Question: Have the following table structure

I need the count of transcriptions by statuses where the records do not have a workflow folder. This does the trick:
'''
from p in Transcriptions
where p.WorkflowfolderID == null
group p by p.TranscriptionStatus.Description into grouped
select new
{
xp=grouped.Key,
xp1= grouped.Count(),
}
'''
Now I need to add the number of records where the Dueon date is in the past as in it is past the due by date.Something like
'''
EntityFunctions.DiffHours(p.DueOn,DateTime.Today)>0
'''
How do I include this in the resultset without firing 2 SQL queries? I am happy to get it as a third column with the same value in every row. Also is there anyway to get the percentage into the mix as in:
Status | Count | % |
------------------------------
Status1 | 20 | 20%
Status2 | 30 | 30%
Status3 | 30 | 30%
Overdue |20 | 20%
I have added Overdue as a row but perfectly happy to get it as a column with the same values.
Well this is the best I could come up with. Its not a single query but there is only one SQL trip. The result is:
Status | Count
----------------
Status1 | 20
Status2 | 30
Status3 | 30
Overdue |20
'''
var q1= from p in Transcriptions
where p.WorkflowfolderID == null
group p by p.TranscriptionStatus.Description into grouped
select new
{
status= (string)grouped.Key,
count= grouped.Count()
};
var q2 =(
from p in Transcriptions select new {status = "Overdue",
count = (from x in Transcriptions
where x.DueOn.Value < DateTime.Now.AddHours(-24)
group x by x.TranscriptionID into
grouped select 1).Count() }).Distinct();
q1.Union(q2)
'''
It is a Union clause with the % calculation to be done once the results are returned. The weird thing is that I couldn't figure out any clean way to represent the following SQL in a LINQ statement which has resulted in the rather messy LINQ in the var q2.
'''
SELECT COUNT(*) , 'test' FROM [Transcription]
'''
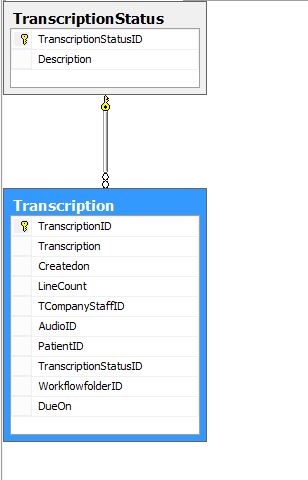
Answer: You can add a condition to 'Count':
'''
from p in Transcriptions
where p.WorkflowfolderID == null
group p by p.TranscriptionStatus.Description into grouped
select new
{
xp=grouped.Key,
xp1= grouped.Count(),
xp2= grouped
.Count(p => EntityFunctions.DiffHours(p.DueOn, DateTime.Today) > 0)
}
'''
By the way, with entity framework you can also use 'p.DueOn < DateTime.Today'.